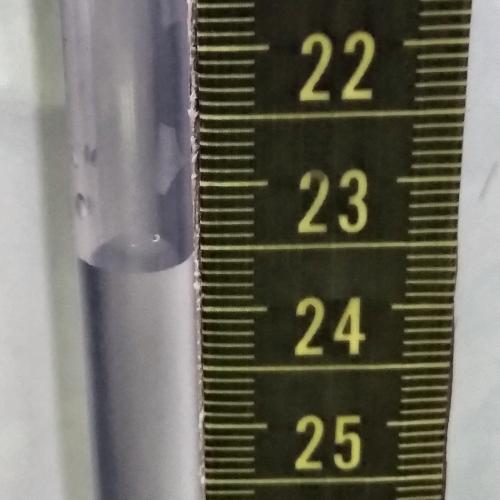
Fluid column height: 23.6 cm